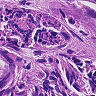
Metastatic tissue present: yes